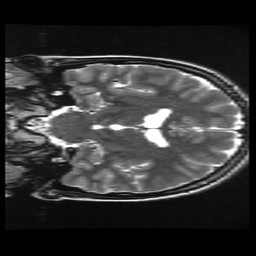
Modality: T2w
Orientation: coronal
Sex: female
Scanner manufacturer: ge
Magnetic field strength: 3 T
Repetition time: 5 s
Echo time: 0.1015 s